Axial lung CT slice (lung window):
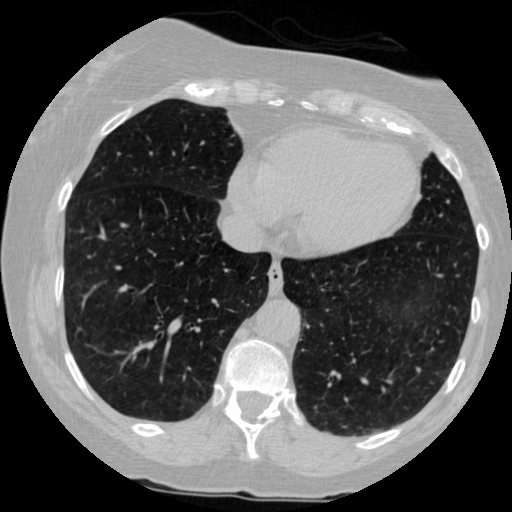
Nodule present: no